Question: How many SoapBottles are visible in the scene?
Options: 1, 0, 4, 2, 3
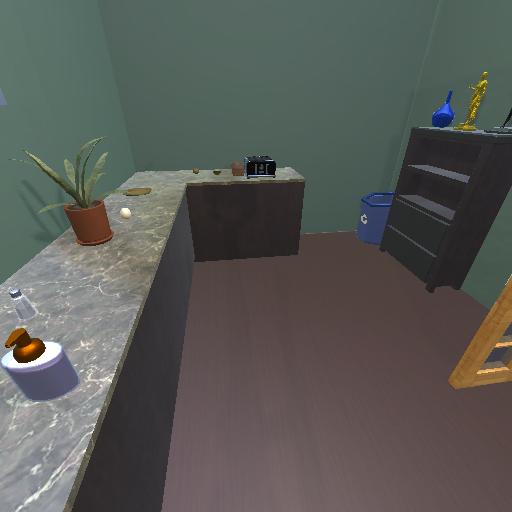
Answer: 1